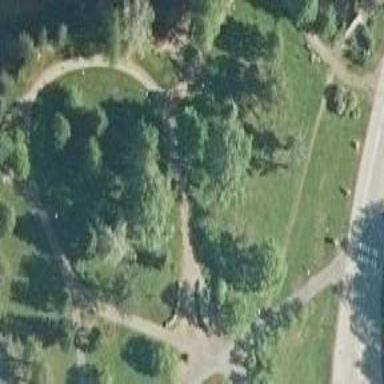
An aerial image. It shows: Lovely park for leisure and relaxation.